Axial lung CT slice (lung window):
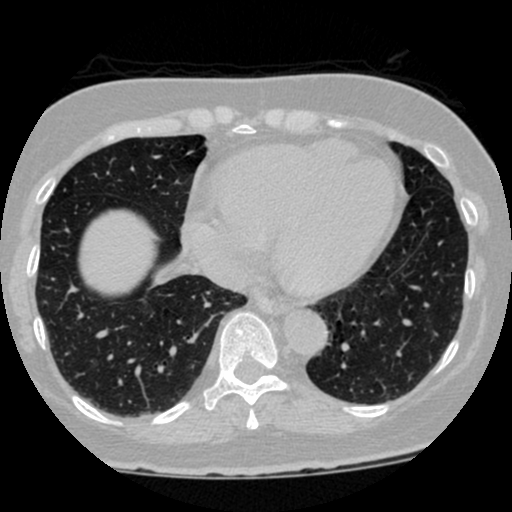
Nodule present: no